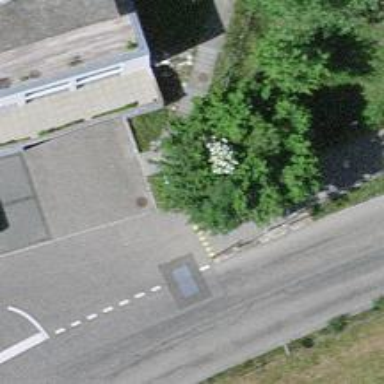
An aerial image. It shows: Road with "give way" sign.